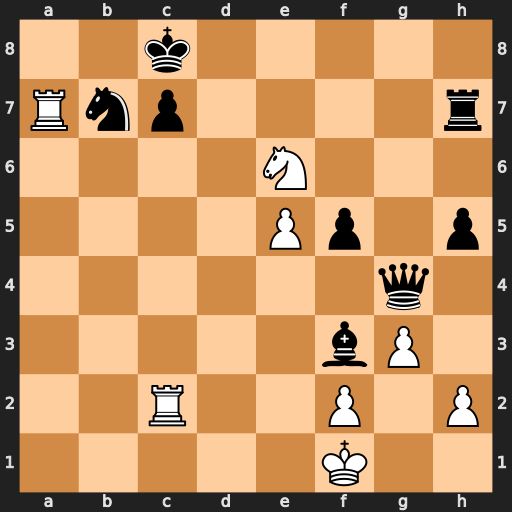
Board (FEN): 2k5/Rnp4r/4N3/4Pp1p/6q1/5bP1/2R2P1P/5K2
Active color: w
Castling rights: -
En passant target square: -
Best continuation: Ra8+ Kd7 Nf8+ Ke7 Rxc7#